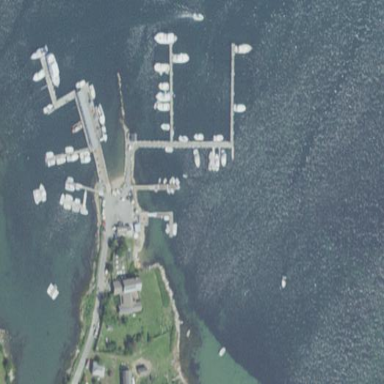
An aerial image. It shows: Marina on leisure land.